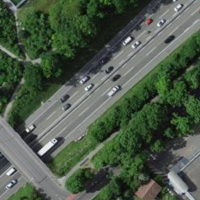
EUNIS habitat code: 57
Species observed at this site:
Fringilla coelebs
Turdus merula